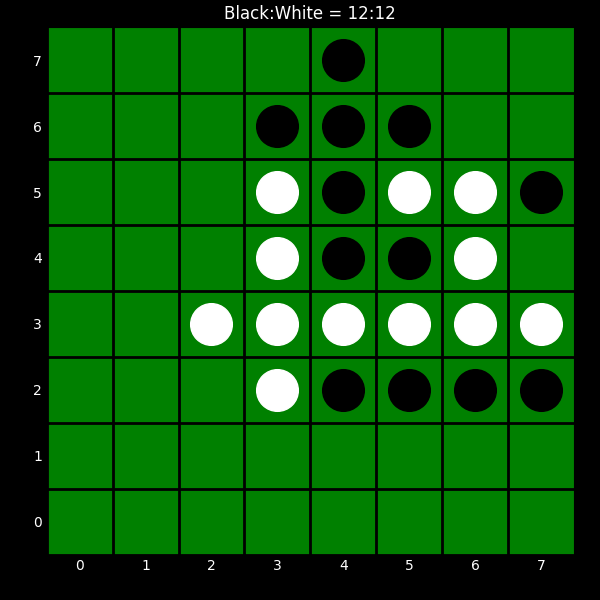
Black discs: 12
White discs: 12